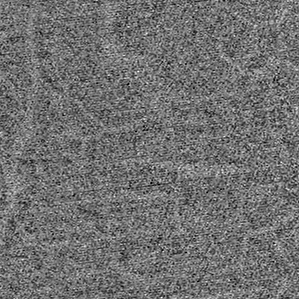
Label: frost